Question: I have a rest request, I used curl for php but I need to get the response JWT that comes in the headers to make a new request signed by JWT without needing to re-login. every time I make a request the API returns a new JWT to do another but I do not know how to get it from curl, Someone knows how?

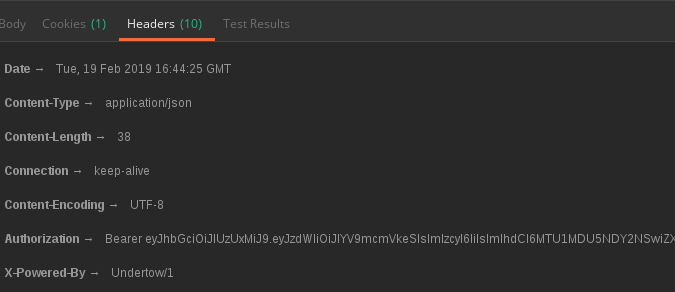
Answer: i need enable CURLOPT_HEADER => true in my array